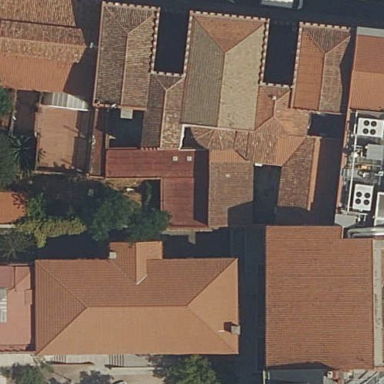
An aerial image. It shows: Building that serves as place of worship.